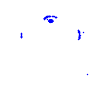
Particle: proton